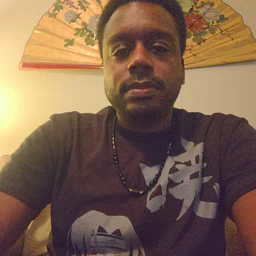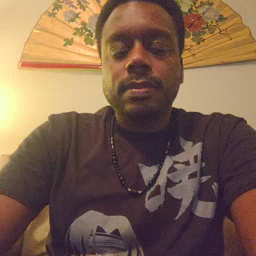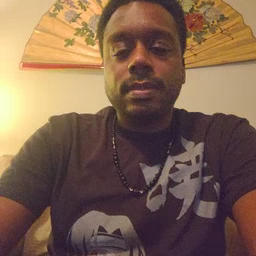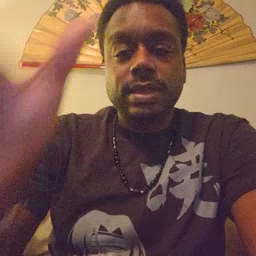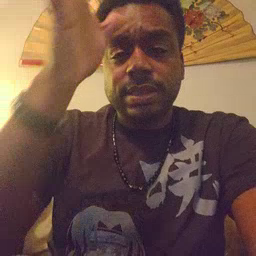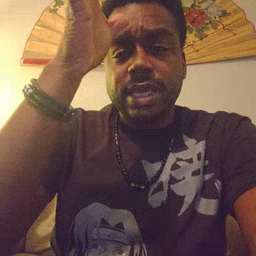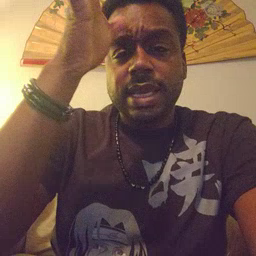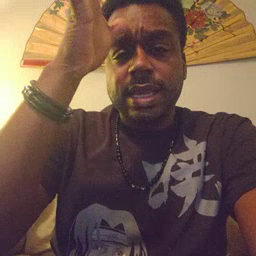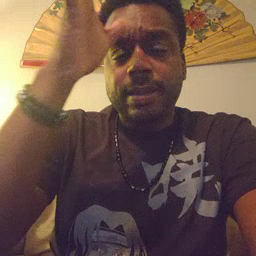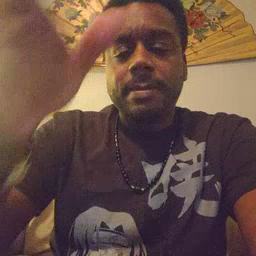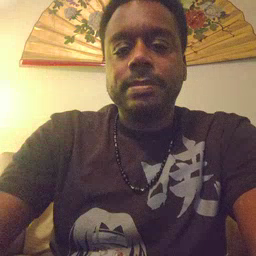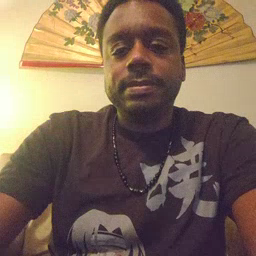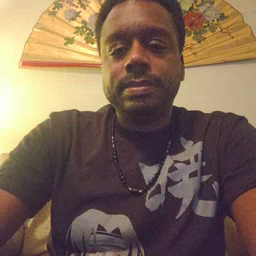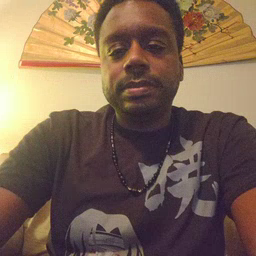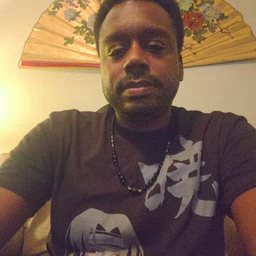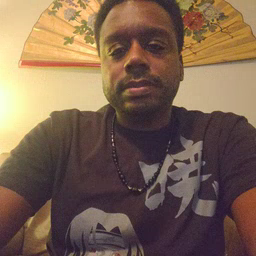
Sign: dad